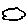
Label: cloud